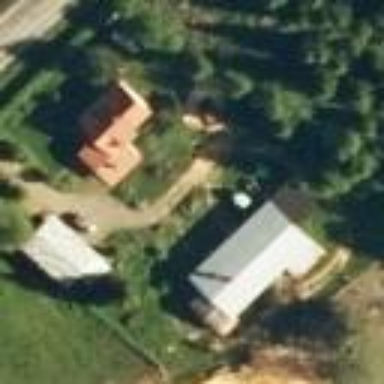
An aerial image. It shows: Farmyard area.